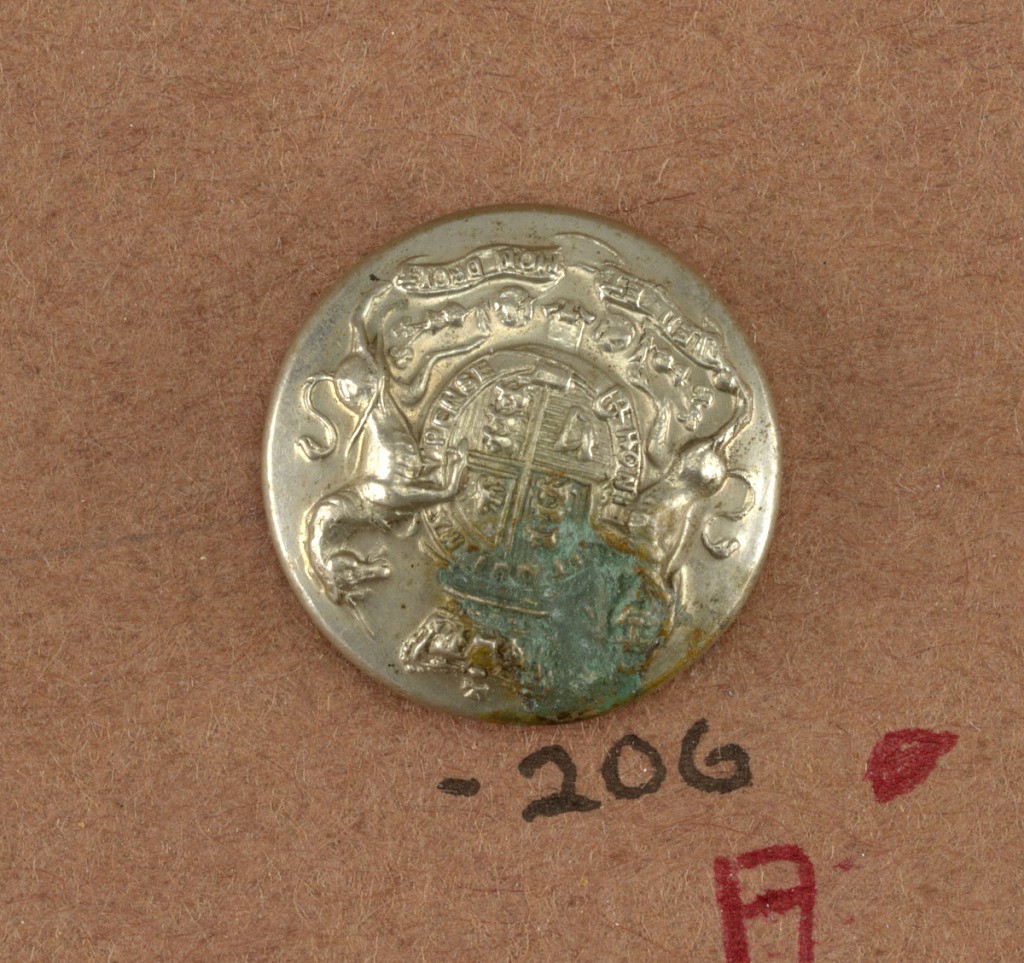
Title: Button
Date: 19th century
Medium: Nickel
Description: Crown over shield, lion on left, horse on right.

Component -a is on card i80
Component -b is on card C